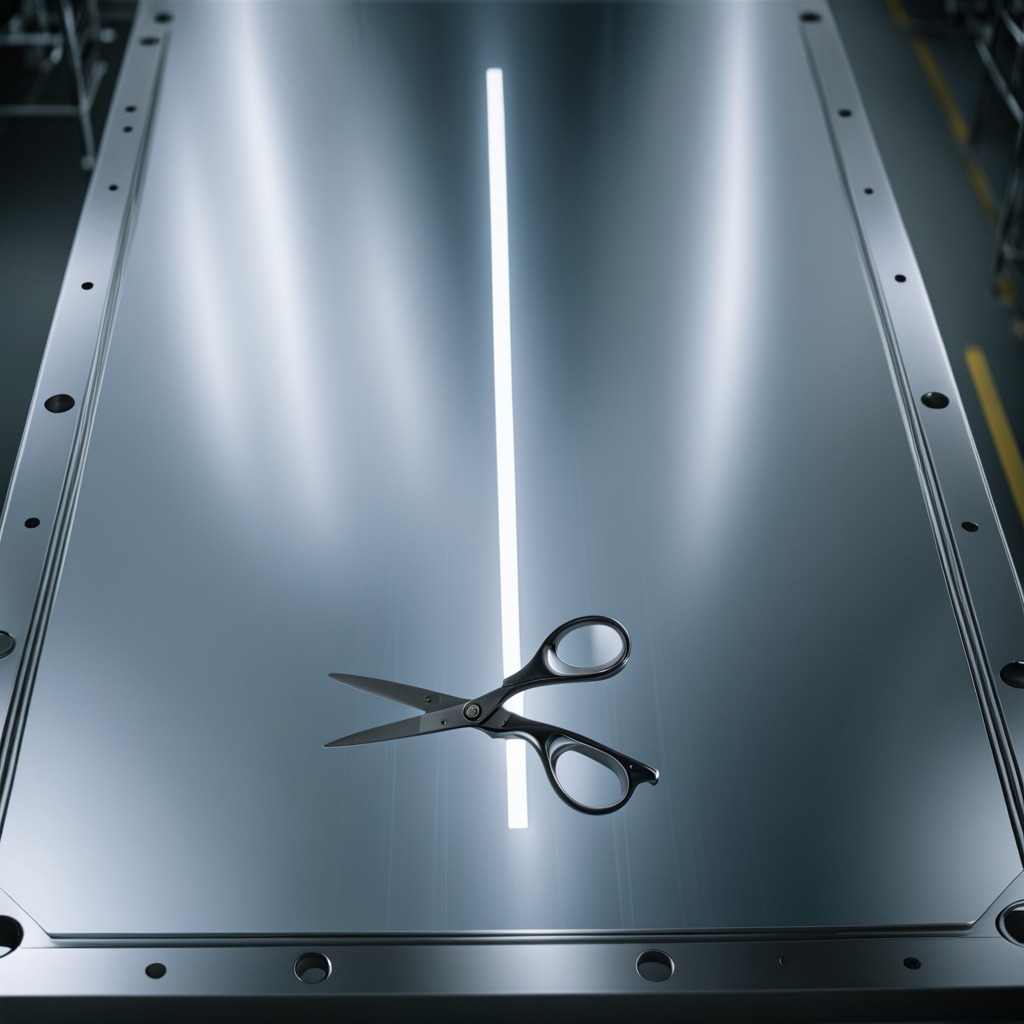
A scissor is lying on a metal table in a machine shop under fluorescent lights.